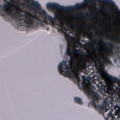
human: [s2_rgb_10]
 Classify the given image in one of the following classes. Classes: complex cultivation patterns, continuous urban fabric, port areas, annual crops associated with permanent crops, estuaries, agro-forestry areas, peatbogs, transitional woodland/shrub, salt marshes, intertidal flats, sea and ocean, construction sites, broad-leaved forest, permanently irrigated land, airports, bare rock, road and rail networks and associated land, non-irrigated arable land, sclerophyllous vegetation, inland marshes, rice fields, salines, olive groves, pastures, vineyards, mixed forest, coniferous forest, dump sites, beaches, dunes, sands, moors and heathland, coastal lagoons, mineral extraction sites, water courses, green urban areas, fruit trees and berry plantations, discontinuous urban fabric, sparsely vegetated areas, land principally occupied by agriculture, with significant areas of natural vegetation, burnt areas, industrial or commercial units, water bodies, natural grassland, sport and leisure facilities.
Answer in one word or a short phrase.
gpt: discontinuous urban fabric, mixed forest, peatbogs, water bodies